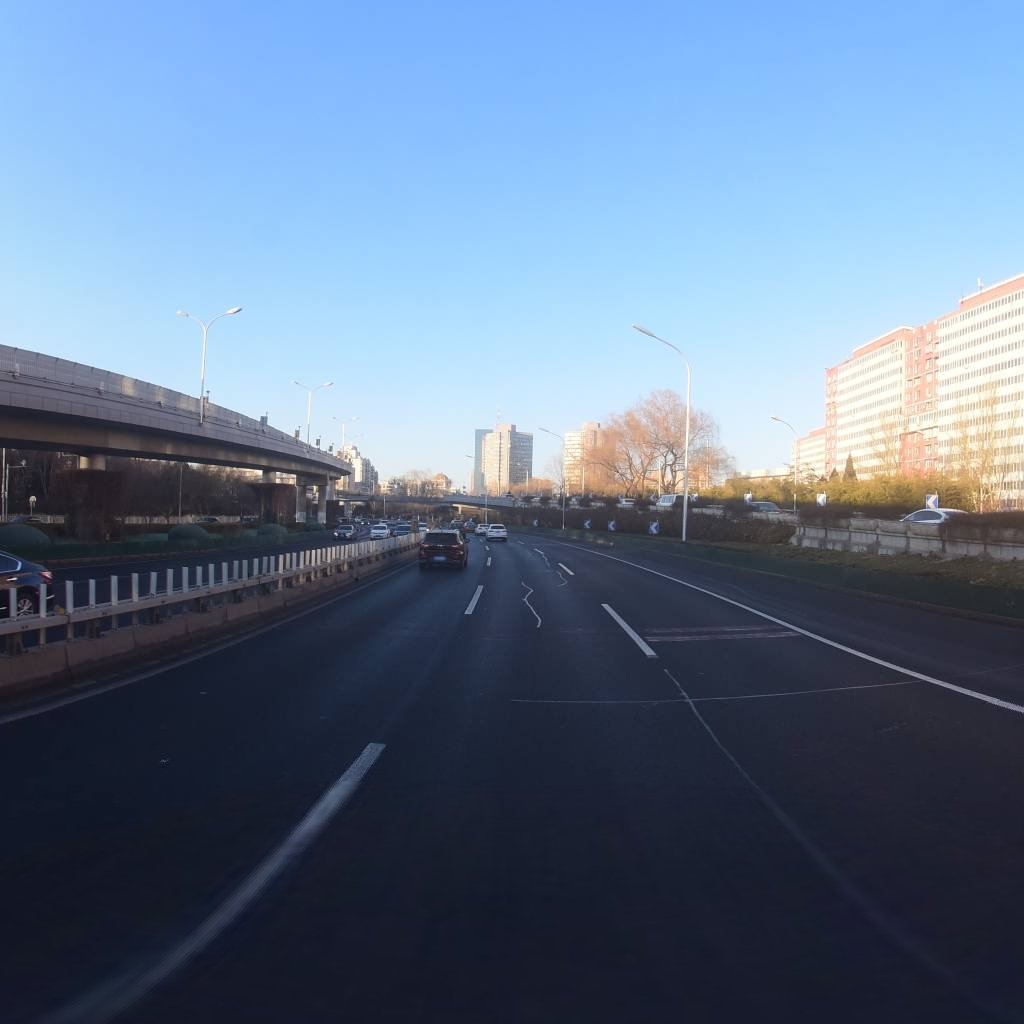
Region: Dongcheng
Road damage annotations: transverse patch, longitudinal patch, longitudinal patch, longitudinal patch